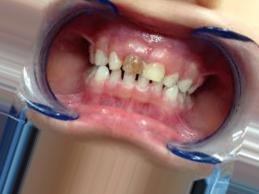
Condition: Tooth Discoloration